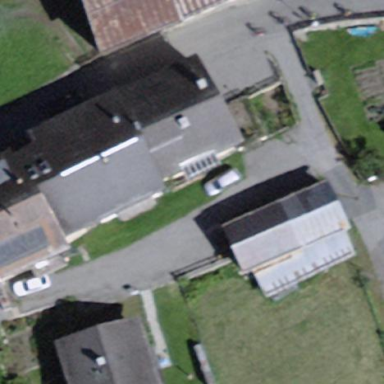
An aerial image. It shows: Building with gabled roof oriented across its structure.